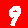
Digit: 9